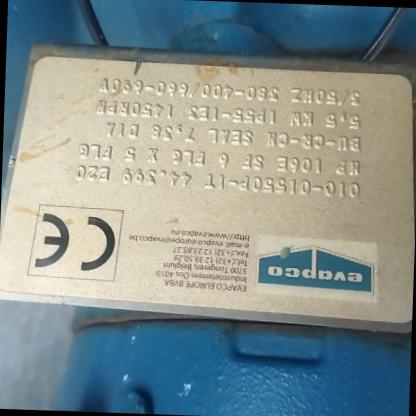
Klasa: tabliczka-znamionowa